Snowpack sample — Buffalo Mountain, Silverthorne, Colorado, USA (1/25/25, 10:11 AM MST)
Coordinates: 39.6222, -106.1139
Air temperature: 22 °F
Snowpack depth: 110 cm
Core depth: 10 cm
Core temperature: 46.4 °F
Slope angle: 12°, slope face: 102°
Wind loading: high
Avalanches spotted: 0
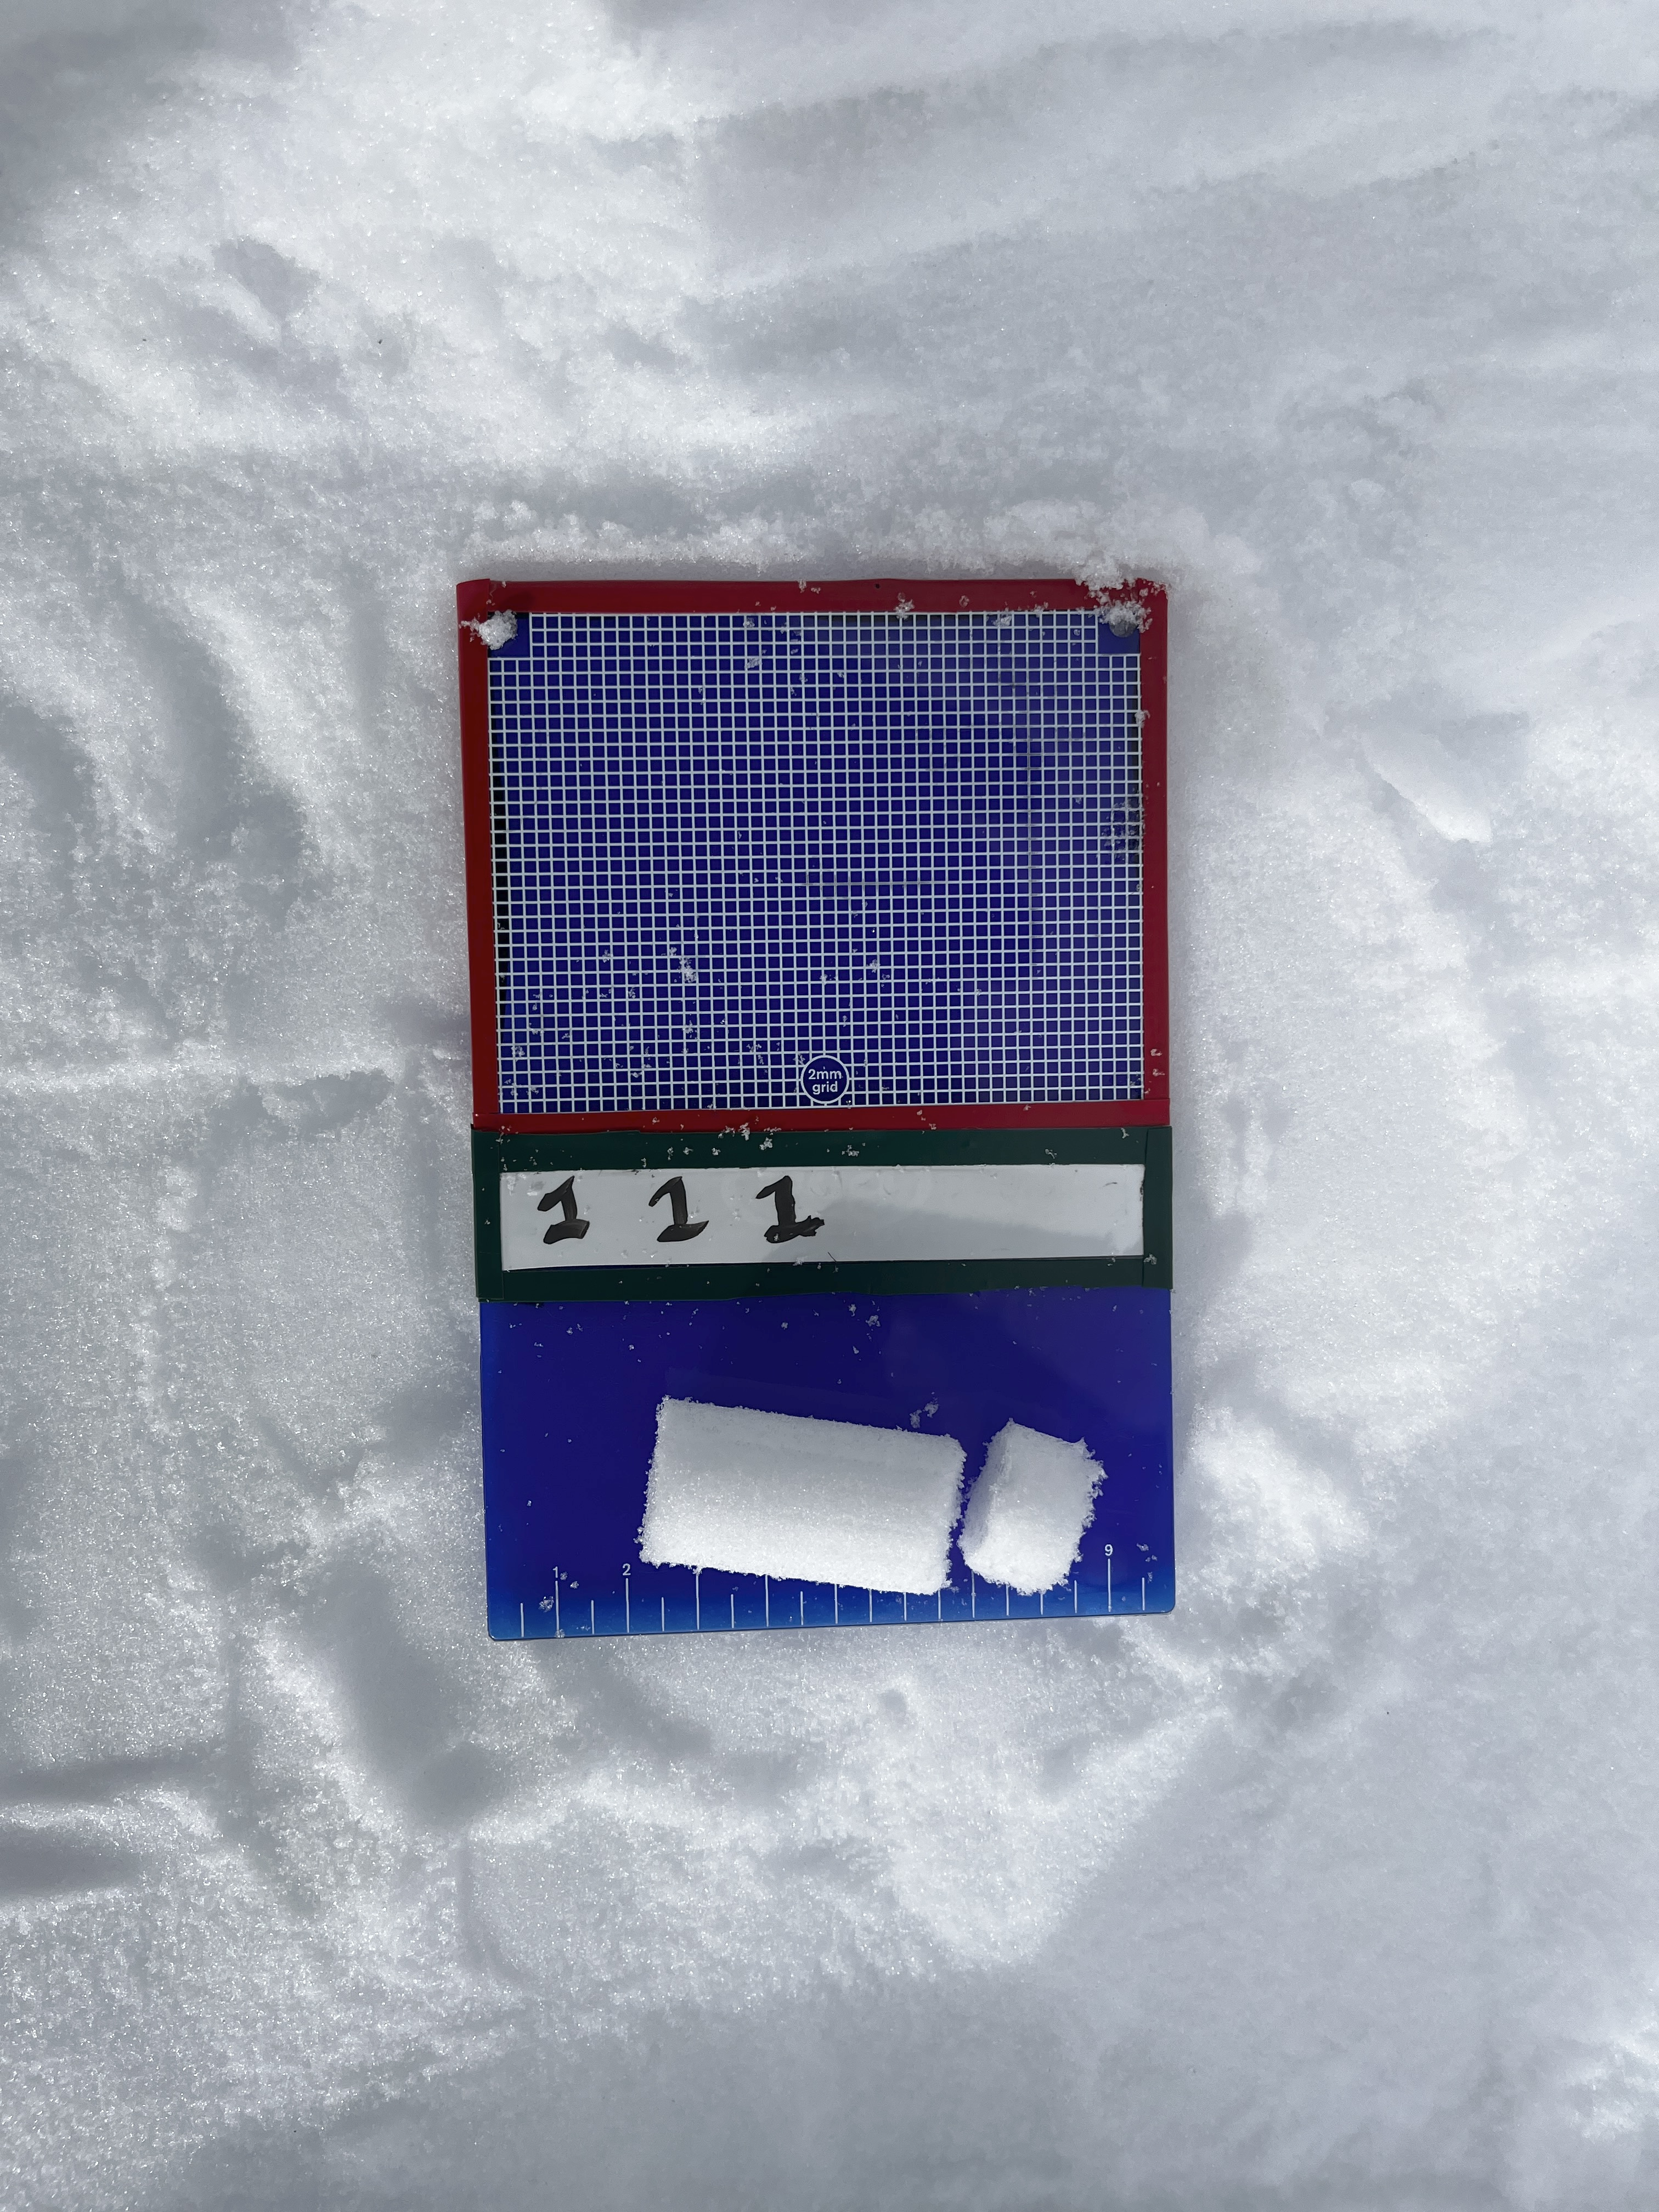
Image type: crystal_card
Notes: No avalanches nearby, collected on the outskirts of a fire break 15 meters from the treeline, on way to Buffalo and Red Mountain